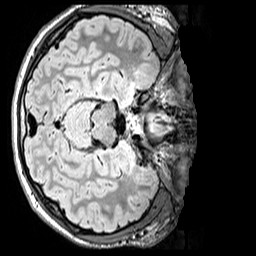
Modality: FLAIR
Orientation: axial
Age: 12
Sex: male
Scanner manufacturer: siemens
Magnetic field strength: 3 T
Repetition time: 5 s
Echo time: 0.388 s